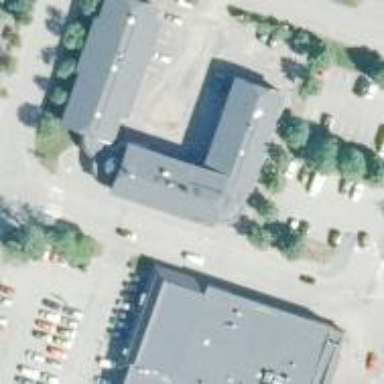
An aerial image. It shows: Fitness center located in leisure land.